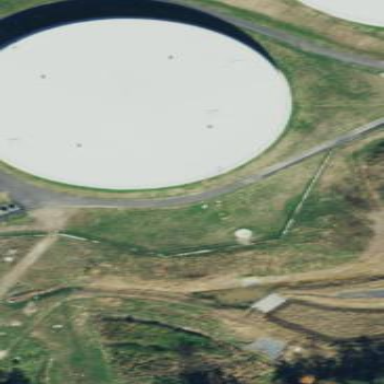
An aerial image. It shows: Storage tank building used as emergency water tank.